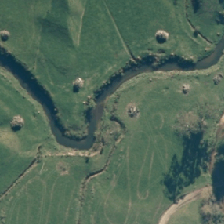
Land cover: low_producing_grassland